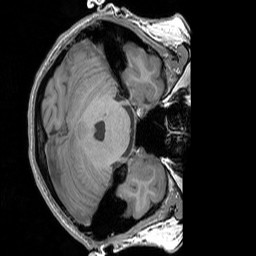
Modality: T1w
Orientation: axial
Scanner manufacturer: siemens
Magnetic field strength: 3 T
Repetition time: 1.83 s
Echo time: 0.00303 s